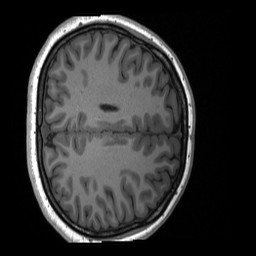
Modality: T1w
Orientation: axial
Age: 24
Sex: female
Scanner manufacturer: siemens
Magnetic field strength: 3 T
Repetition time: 2.4 s
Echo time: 0.00224 s